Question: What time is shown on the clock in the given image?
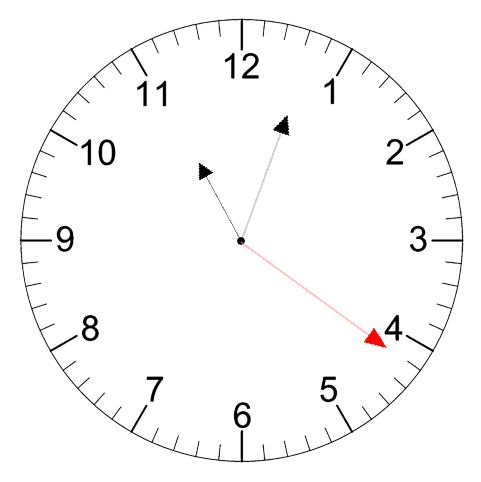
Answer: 11:03:21